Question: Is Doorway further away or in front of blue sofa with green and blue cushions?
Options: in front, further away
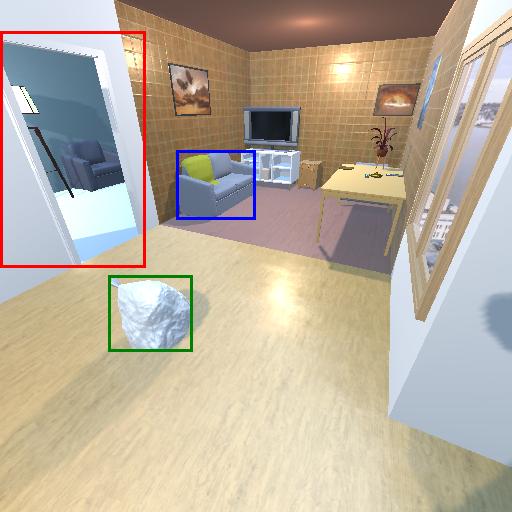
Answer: in front